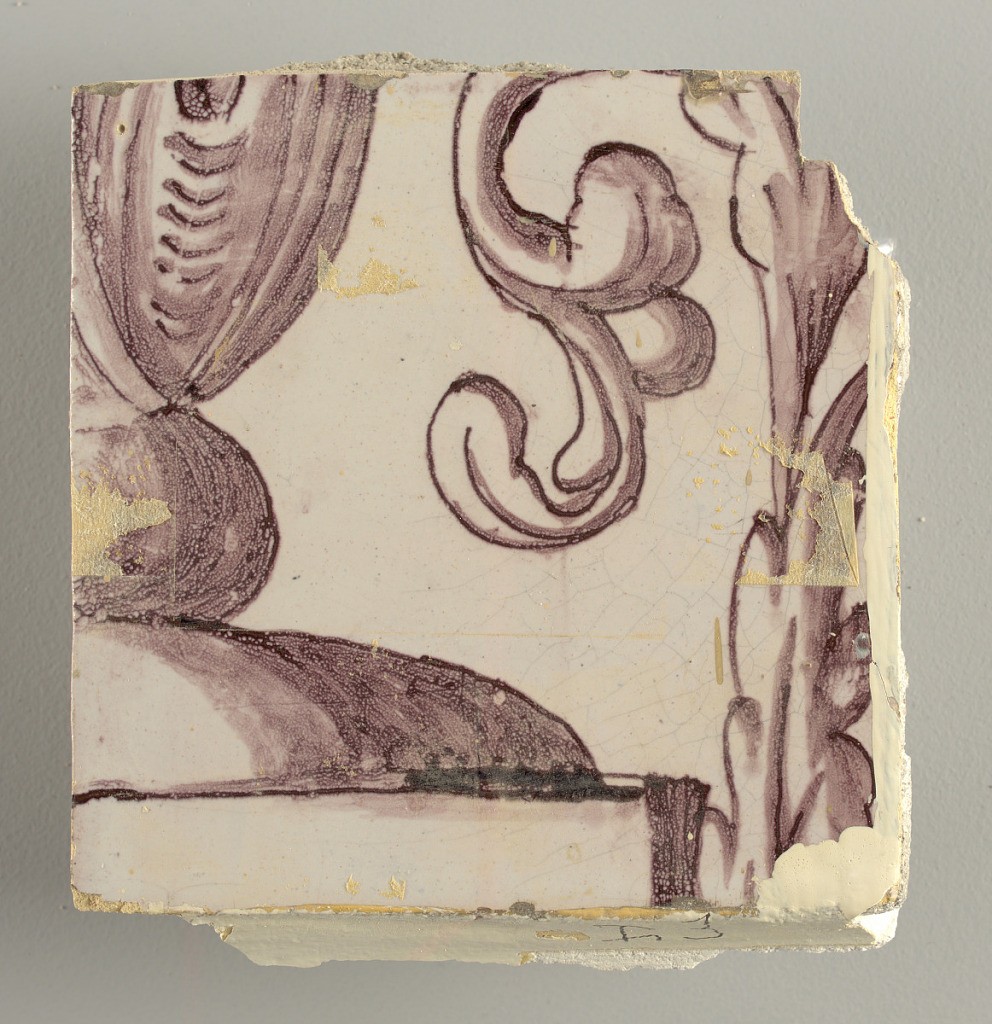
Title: Wall facing
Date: ca. 1725
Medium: tin-glazed earthenware, underglaze
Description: Two vertical rectangles, twenty-three tiles high.  A) Nine tiles wide at top; seven tiles wide at bottom.  B) Ten and one-half tiles wide.

Arabesque design of foliage.  A) with centered figure of Justice under a canopy.  B) with centered urn.